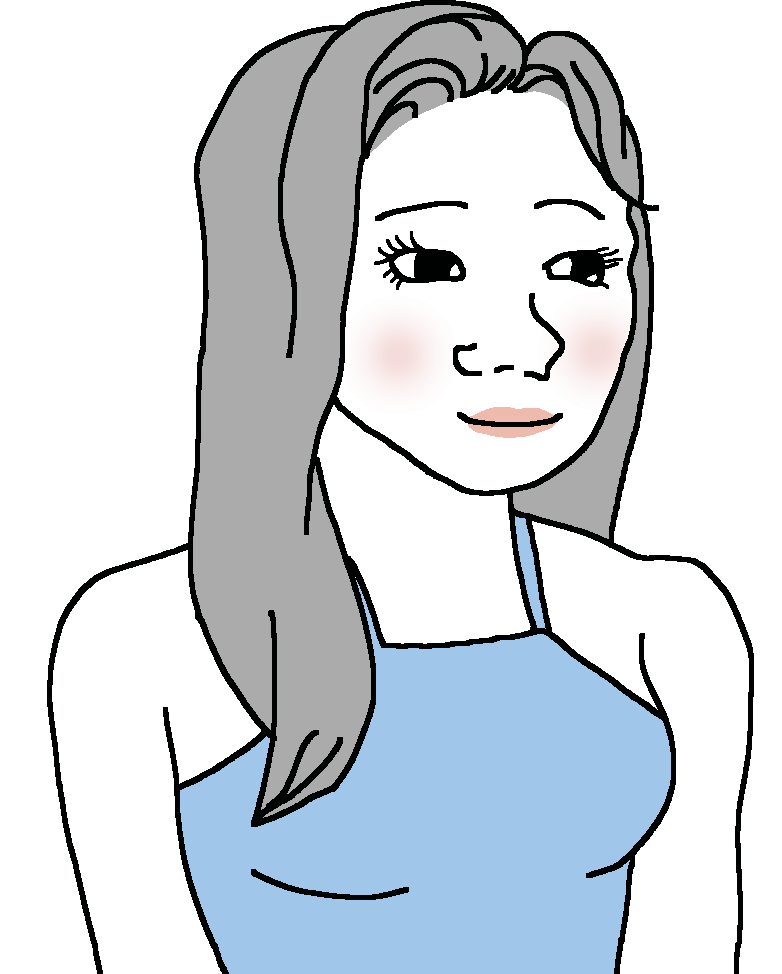
Label: 5_Trad_Wife